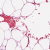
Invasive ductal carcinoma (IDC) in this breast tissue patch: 0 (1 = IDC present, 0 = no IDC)